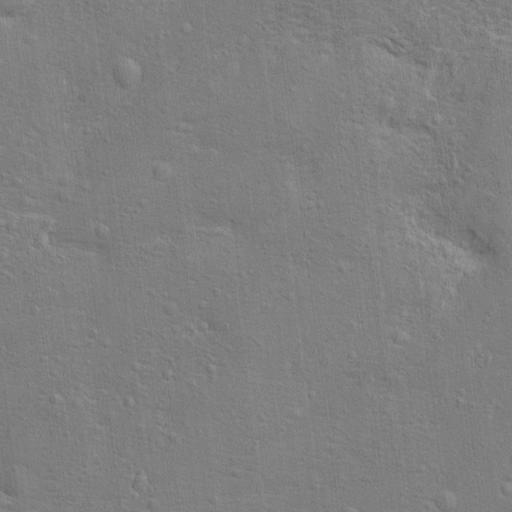
Classes present: Background